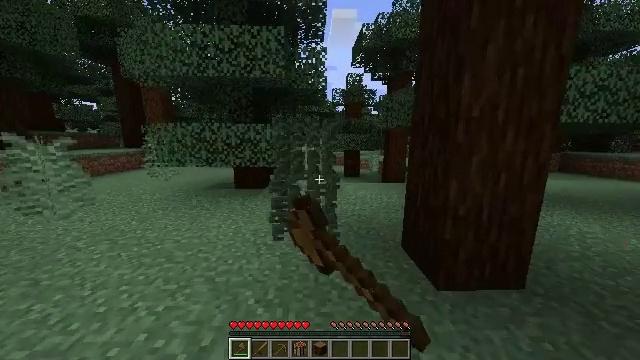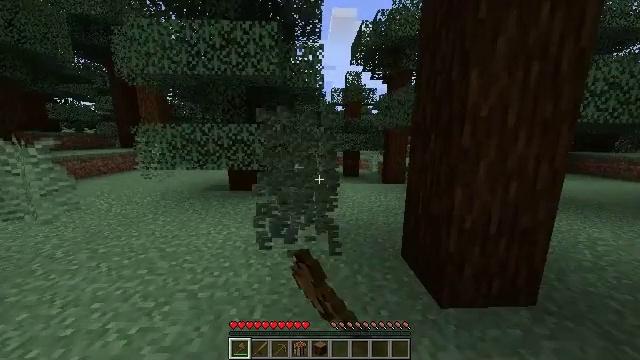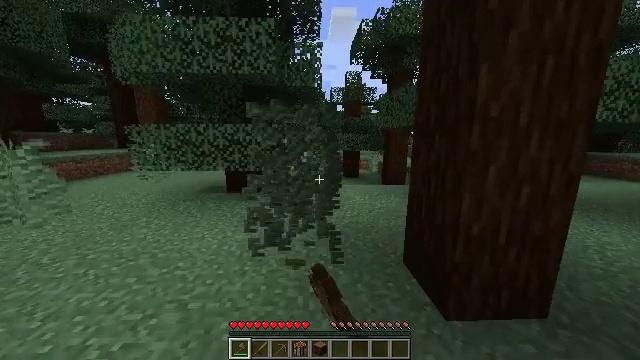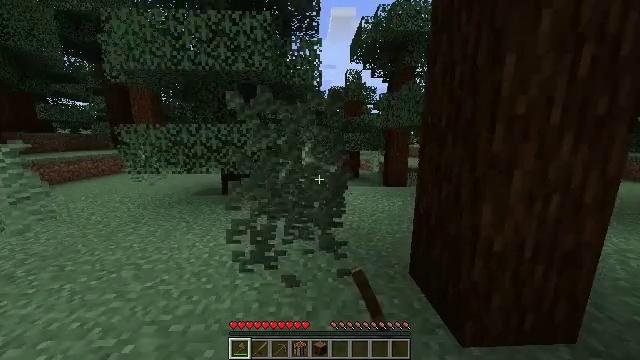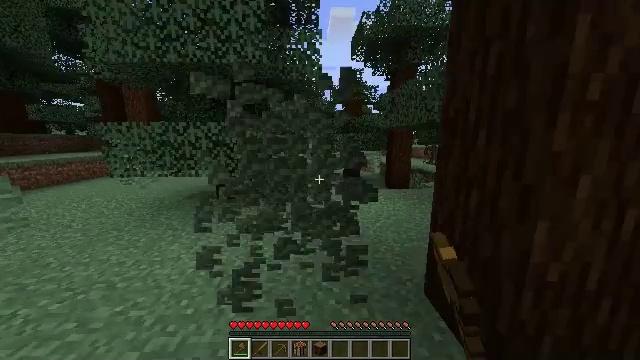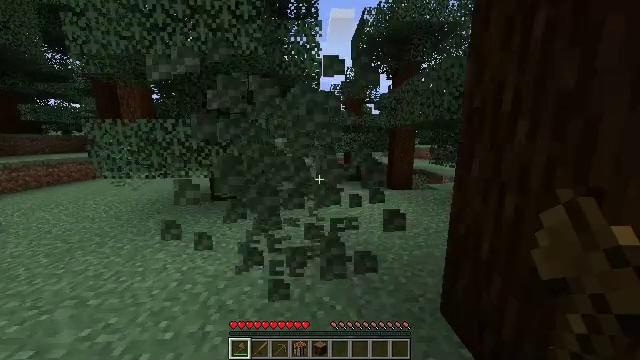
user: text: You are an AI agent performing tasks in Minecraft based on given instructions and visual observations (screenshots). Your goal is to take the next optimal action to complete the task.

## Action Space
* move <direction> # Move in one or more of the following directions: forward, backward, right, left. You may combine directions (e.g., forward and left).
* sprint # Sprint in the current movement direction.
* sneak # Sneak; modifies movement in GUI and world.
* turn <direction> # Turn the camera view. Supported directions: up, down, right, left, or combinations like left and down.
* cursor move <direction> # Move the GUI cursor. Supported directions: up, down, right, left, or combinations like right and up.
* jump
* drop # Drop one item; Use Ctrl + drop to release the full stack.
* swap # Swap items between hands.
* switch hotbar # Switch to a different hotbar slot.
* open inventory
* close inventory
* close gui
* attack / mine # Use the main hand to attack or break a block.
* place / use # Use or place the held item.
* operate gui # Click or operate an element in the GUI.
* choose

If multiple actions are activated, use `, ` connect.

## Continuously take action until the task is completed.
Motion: motion action
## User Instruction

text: Mine the large fern from the ground.
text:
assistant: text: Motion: move forward, attack / mine
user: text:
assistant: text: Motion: move forward
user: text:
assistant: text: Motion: move forward
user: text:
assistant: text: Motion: move forward
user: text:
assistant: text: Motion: move forward
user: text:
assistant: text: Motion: no_op